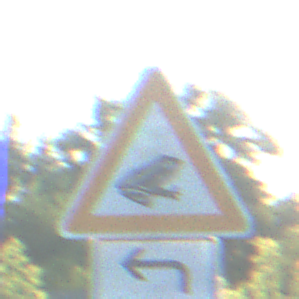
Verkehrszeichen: AmphibienwanderungLinks
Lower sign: RichtungsangabeDurchPfeile2
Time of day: MorningAfternoon
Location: Outdoor (Nature)
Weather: Clear
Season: NotSpecified
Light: Natural